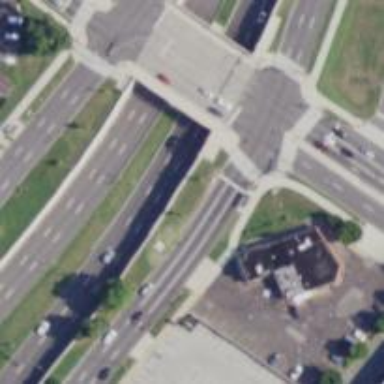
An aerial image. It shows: Marked crossing on footway.